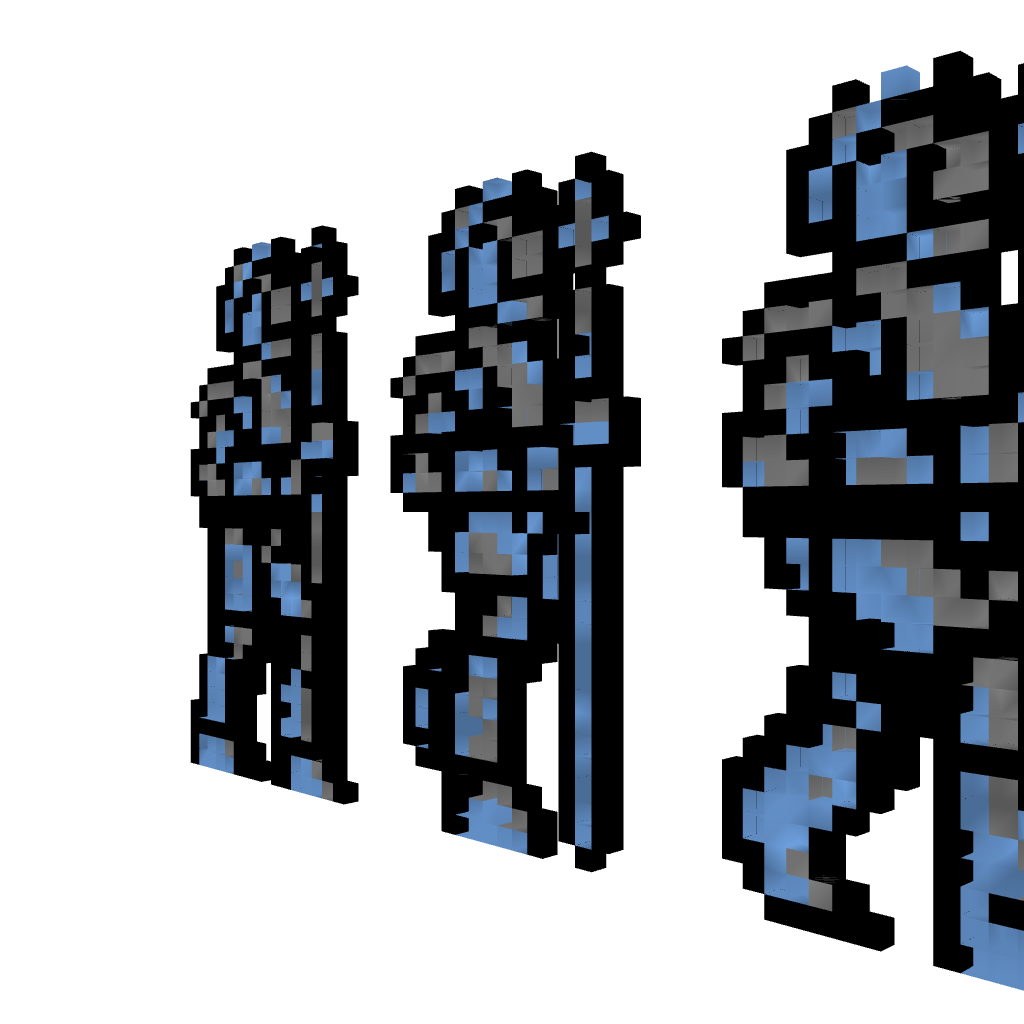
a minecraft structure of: Armor From Castlevania 1 bad low quality